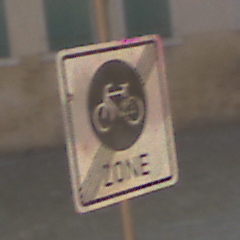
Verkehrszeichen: EndeFahrradzone
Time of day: MorningAfternoon
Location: Outdoor (Urban)
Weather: Clear
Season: NotSpecified
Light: Natural